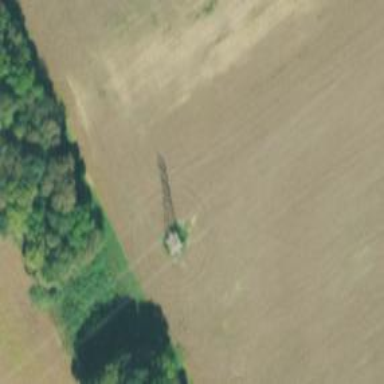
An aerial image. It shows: Lattice structure tower used for power transmission.